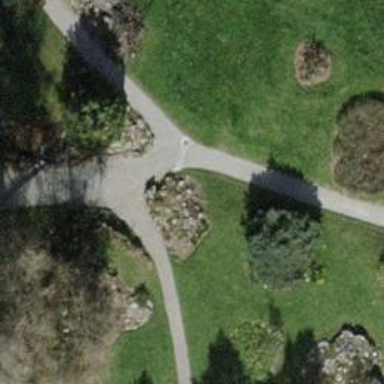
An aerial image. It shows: Footway with pebblestone surface.